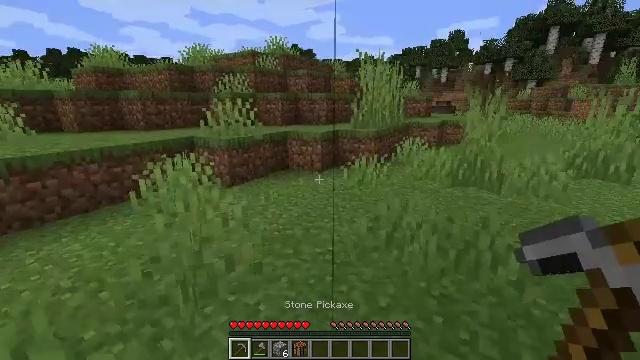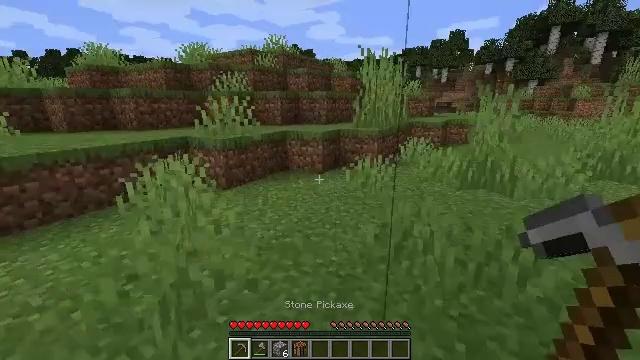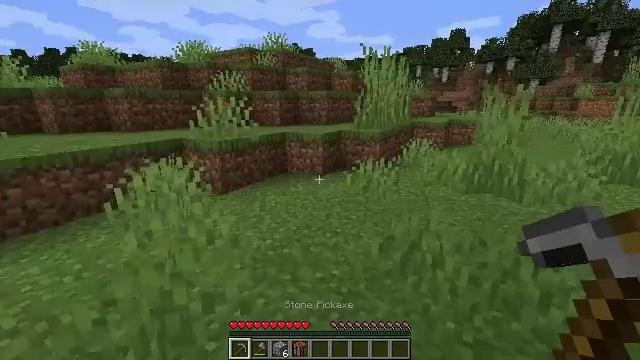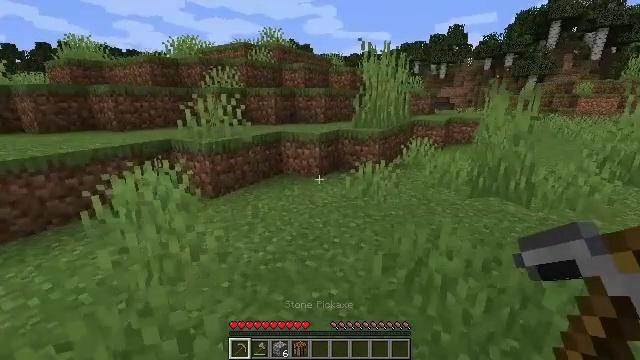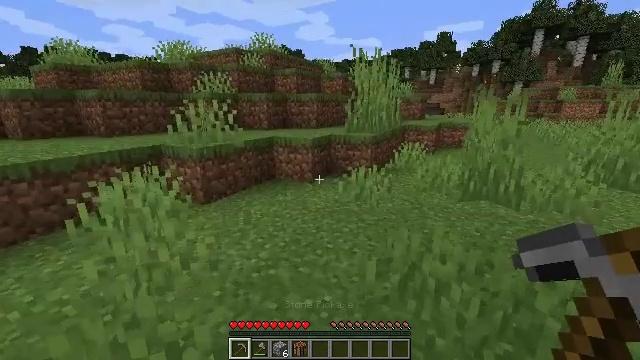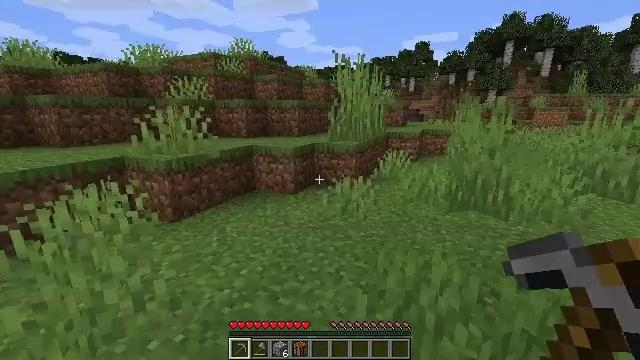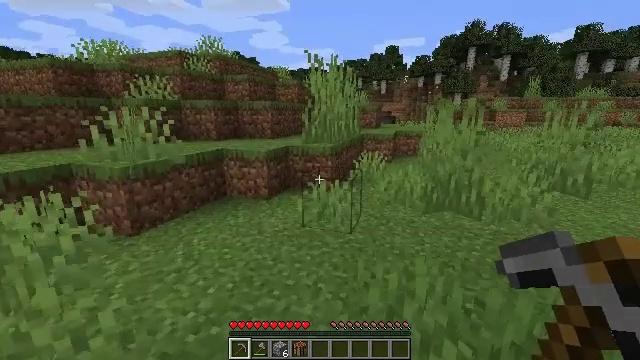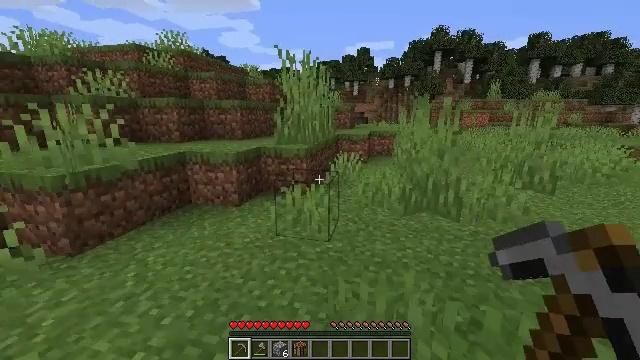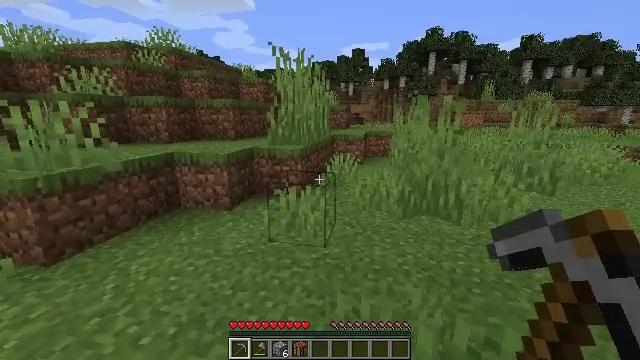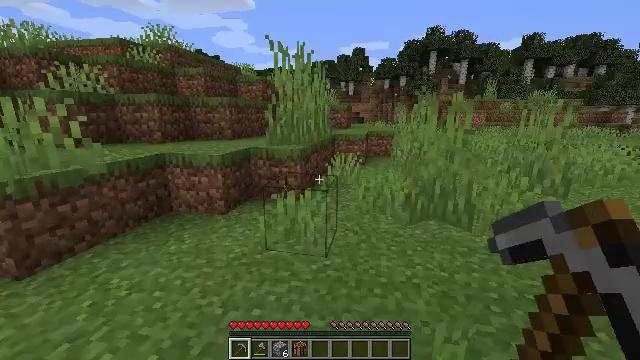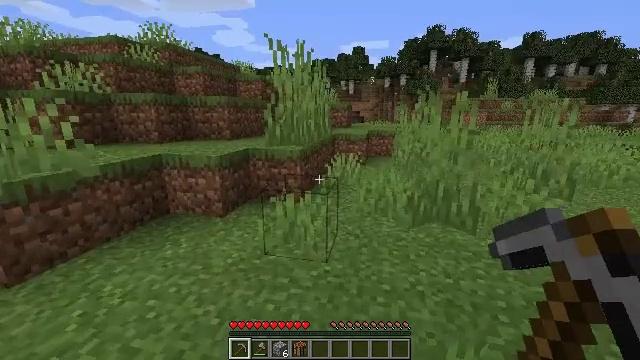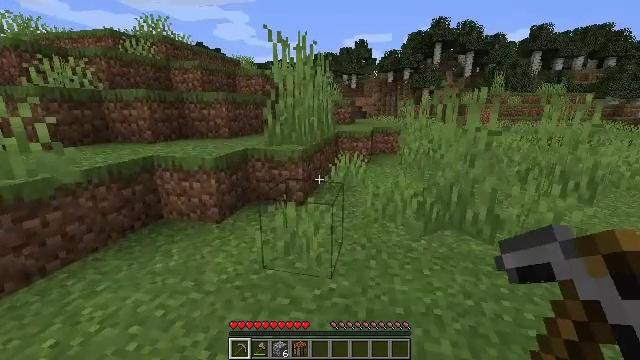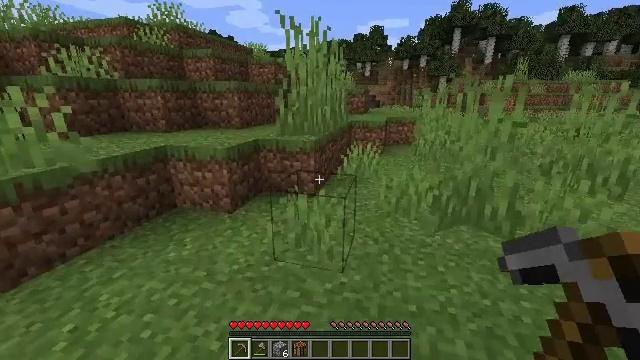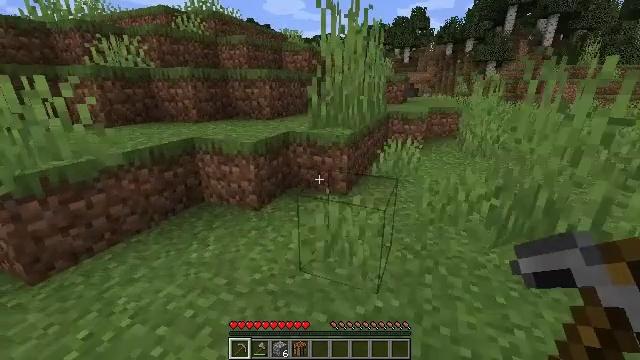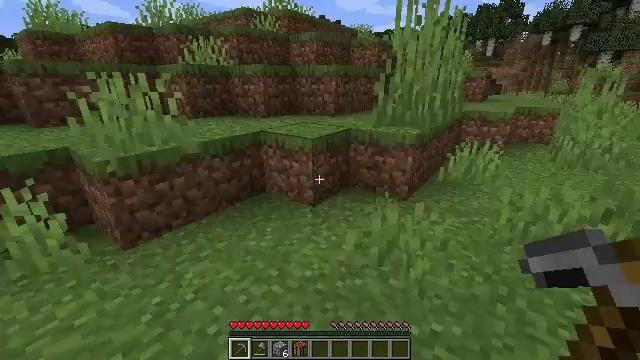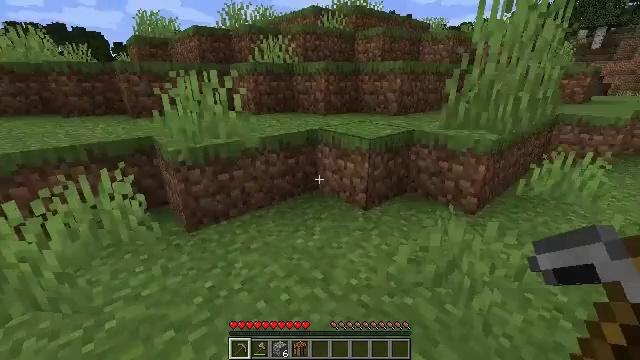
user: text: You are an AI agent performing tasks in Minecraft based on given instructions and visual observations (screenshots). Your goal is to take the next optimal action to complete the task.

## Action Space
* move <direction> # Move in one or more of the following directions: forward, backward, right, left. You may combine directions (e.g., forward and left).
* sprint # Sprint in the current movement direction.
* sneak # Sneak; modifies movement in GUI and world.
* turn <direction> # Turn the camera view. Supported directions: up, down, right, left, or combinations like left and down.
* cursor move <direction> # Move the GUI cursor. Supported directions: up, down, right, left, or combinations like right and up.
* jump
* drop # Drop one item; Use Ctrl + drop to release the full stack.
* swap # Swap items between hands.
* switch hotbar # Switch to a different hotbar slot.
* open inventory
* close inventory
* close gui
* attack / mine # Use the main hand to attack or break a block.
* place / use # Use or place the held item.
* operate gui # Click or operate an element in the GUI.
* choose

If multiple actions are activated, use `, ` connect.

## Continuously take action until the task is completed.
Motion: motion action
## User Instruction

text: Clear away tall grass.
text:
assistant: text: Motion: move forward
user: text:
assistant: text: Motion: move forward
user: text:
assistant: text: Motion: move forward
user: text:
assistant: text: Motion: move forward, turn right and up
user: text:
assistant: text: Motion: move forward, turn right and up
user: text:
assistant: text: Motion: move forward, turn right
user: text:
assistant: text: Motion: move forward, turn right
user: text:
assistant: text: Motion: move forward, turn right
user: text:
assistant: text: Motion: move forward
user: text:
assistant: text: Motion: move forward
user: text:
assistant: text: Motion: move forward
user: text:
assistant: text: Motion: move forward, turn left and down
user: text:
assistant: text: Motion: move forward, turn left and down
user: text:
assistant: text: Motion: move forward, turn left
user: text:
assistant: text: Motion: move forward, turn left
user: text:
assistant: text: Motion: move forward, turn left
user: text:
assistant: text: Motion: move forward, turn left
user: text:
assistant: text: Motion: move forward, turn left
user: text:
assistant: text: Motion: move forward, turn left
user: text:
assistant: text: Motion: move forward, turn left
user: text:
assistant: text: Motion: move forward, turn left
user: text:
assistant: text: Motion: move forward, turn left
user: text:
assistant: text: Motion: move forward, turn left
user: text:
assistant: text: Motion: move forward, turn left
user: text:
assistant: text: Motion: move forward, turn left
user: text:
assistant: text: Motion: move forward, turn left and up
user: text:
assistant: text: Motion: move forward, turn left and up
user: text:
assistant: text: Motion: move forward, turn left and up
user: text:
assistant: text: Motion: move forward, turn left and up
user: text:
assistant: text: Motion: move forward, turn left